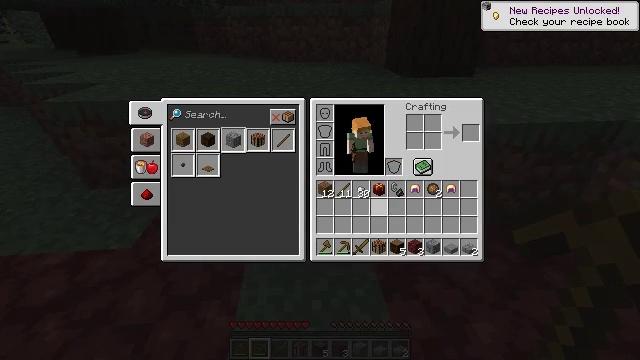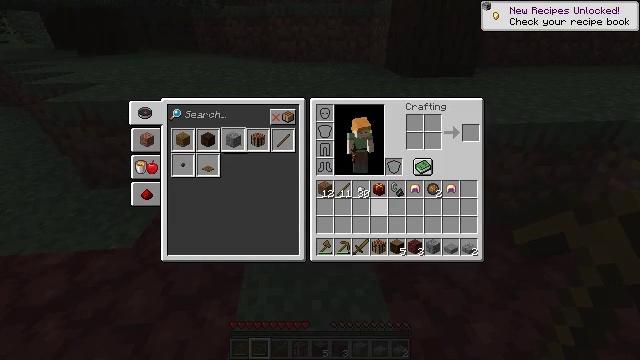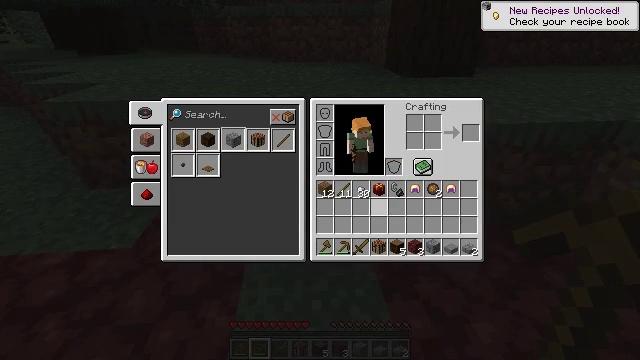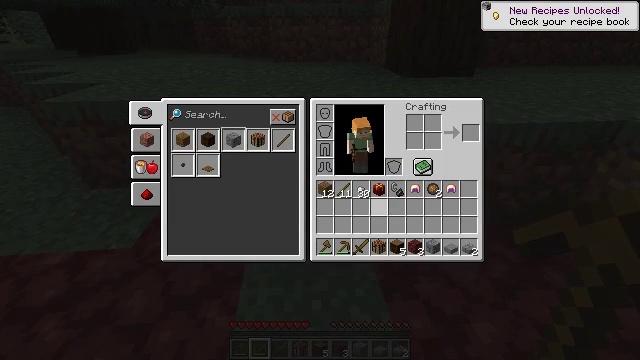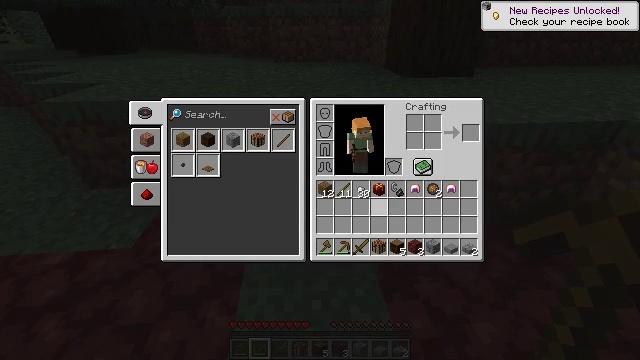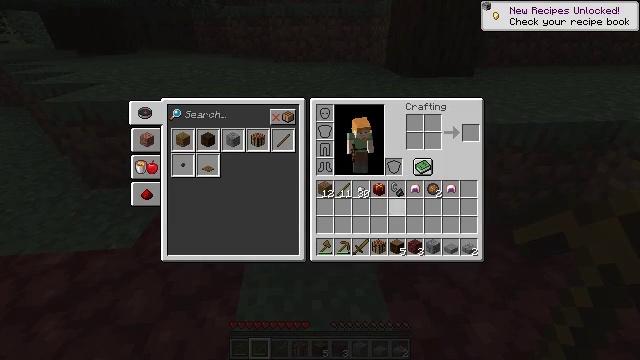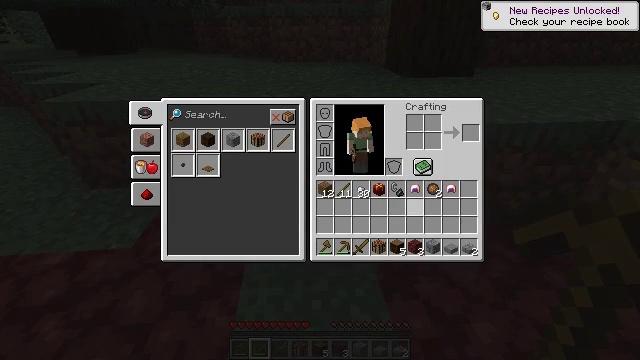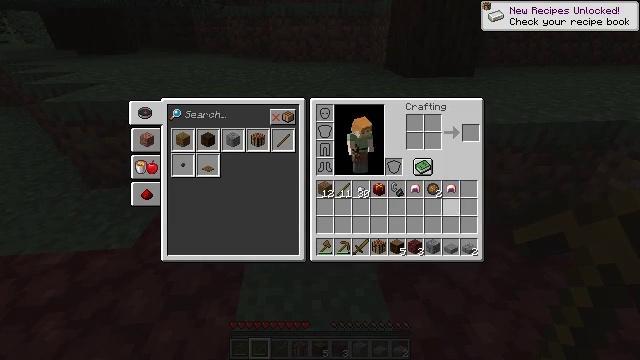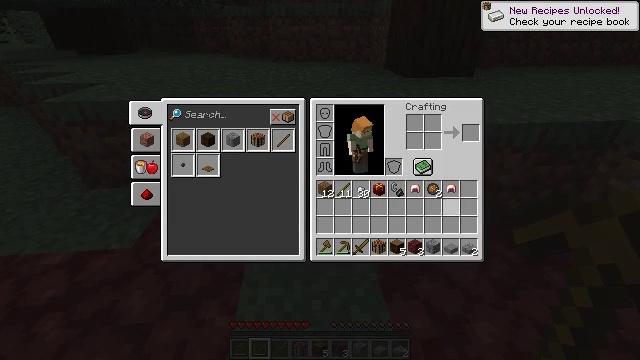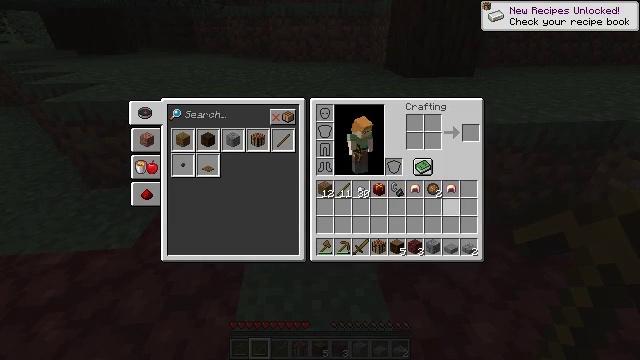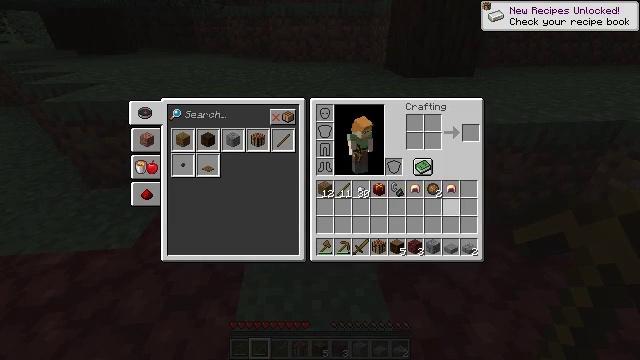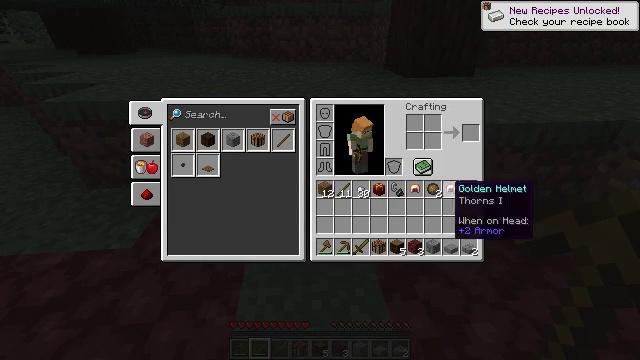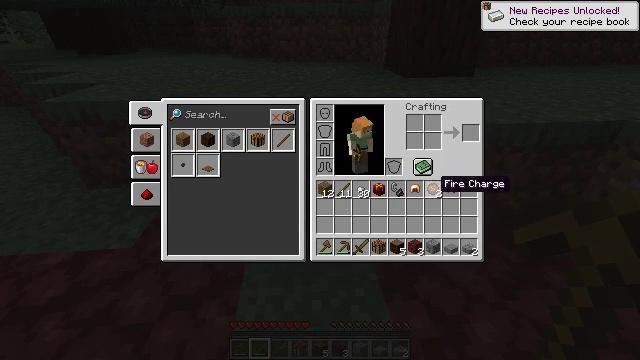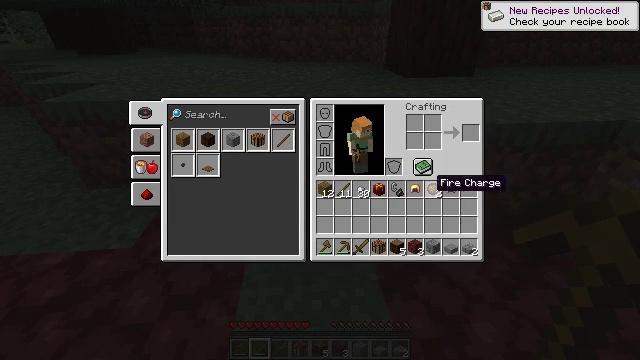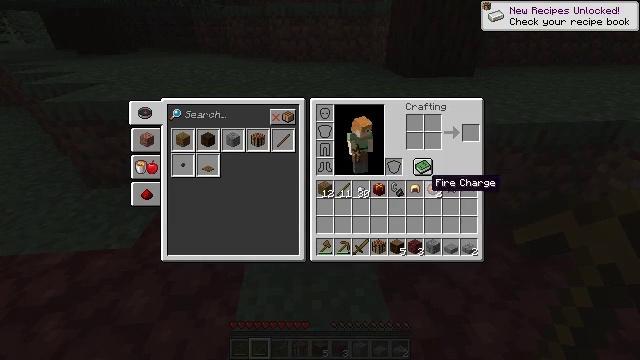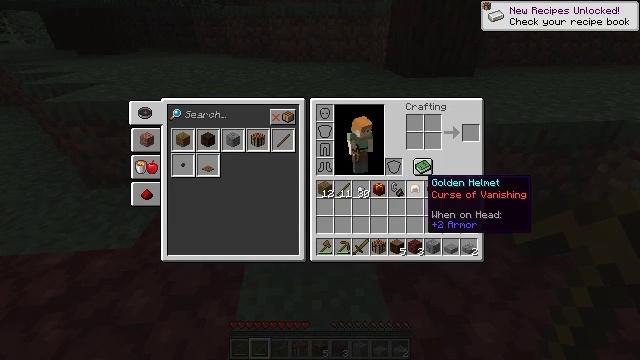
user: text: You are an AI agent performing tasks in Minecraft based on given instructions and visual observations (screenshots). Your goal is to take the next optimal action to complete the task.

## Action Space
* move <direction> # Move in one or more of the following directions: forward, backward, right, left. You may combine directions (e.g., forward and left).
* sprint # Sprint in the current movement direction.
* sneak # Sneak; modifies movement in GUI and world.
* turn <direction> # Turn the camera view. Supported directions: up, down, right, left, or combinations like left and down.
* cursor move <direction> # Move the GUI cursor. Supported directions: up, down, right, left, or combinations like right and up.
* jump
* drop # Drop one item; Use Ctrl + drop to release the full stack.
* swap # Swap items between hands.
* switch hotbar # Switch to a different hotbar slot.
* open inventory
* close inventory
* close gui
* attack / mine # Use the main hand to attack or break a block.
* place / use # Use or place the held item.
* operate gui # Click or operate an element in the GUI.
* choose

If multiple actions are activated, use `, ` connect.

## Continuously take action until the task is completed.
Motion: motion action
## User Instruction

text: Break the stone slab in a structure.
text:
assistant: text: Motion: no_op
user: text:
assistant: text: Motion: no_op
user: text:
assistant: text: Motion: no_op
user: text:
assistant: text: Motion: no_op
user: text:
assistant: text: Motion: cursor move right
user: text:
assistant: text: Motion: cursor move right
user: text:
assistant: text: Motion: cursor move right
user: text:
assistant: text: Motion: cursor move right
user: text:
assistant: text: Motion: no_op
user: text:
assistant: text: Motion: no_op
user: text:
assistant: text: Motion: cursor move left
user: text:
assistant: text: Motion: cursor move left
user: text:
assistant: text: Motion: no_op
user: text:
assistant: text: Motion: no_op
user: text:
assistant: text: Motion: no_op
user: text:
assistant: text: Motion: no_op
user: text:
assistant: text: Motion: no_op
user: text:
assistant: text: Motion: no_op
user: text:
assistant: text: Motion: no_op
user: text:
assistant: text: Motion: no_op
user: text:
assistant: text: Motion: no_op
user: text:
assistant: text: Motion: no_op
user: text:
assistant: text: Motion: no_op
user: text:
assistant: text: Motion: no_op
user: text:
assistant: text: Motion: no_op
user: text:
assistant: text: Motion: operate gui
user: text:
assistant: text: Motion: operate gui
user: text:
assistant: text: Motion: operate gui
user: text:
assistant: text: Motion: no_op
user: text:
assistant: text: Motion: cursor move up